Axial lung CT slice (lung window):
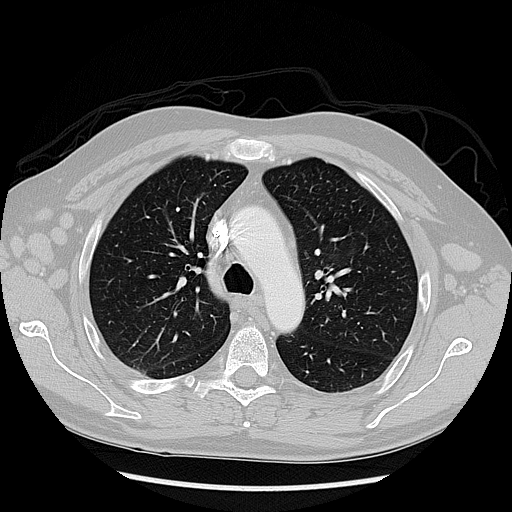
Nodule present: no